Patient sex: M
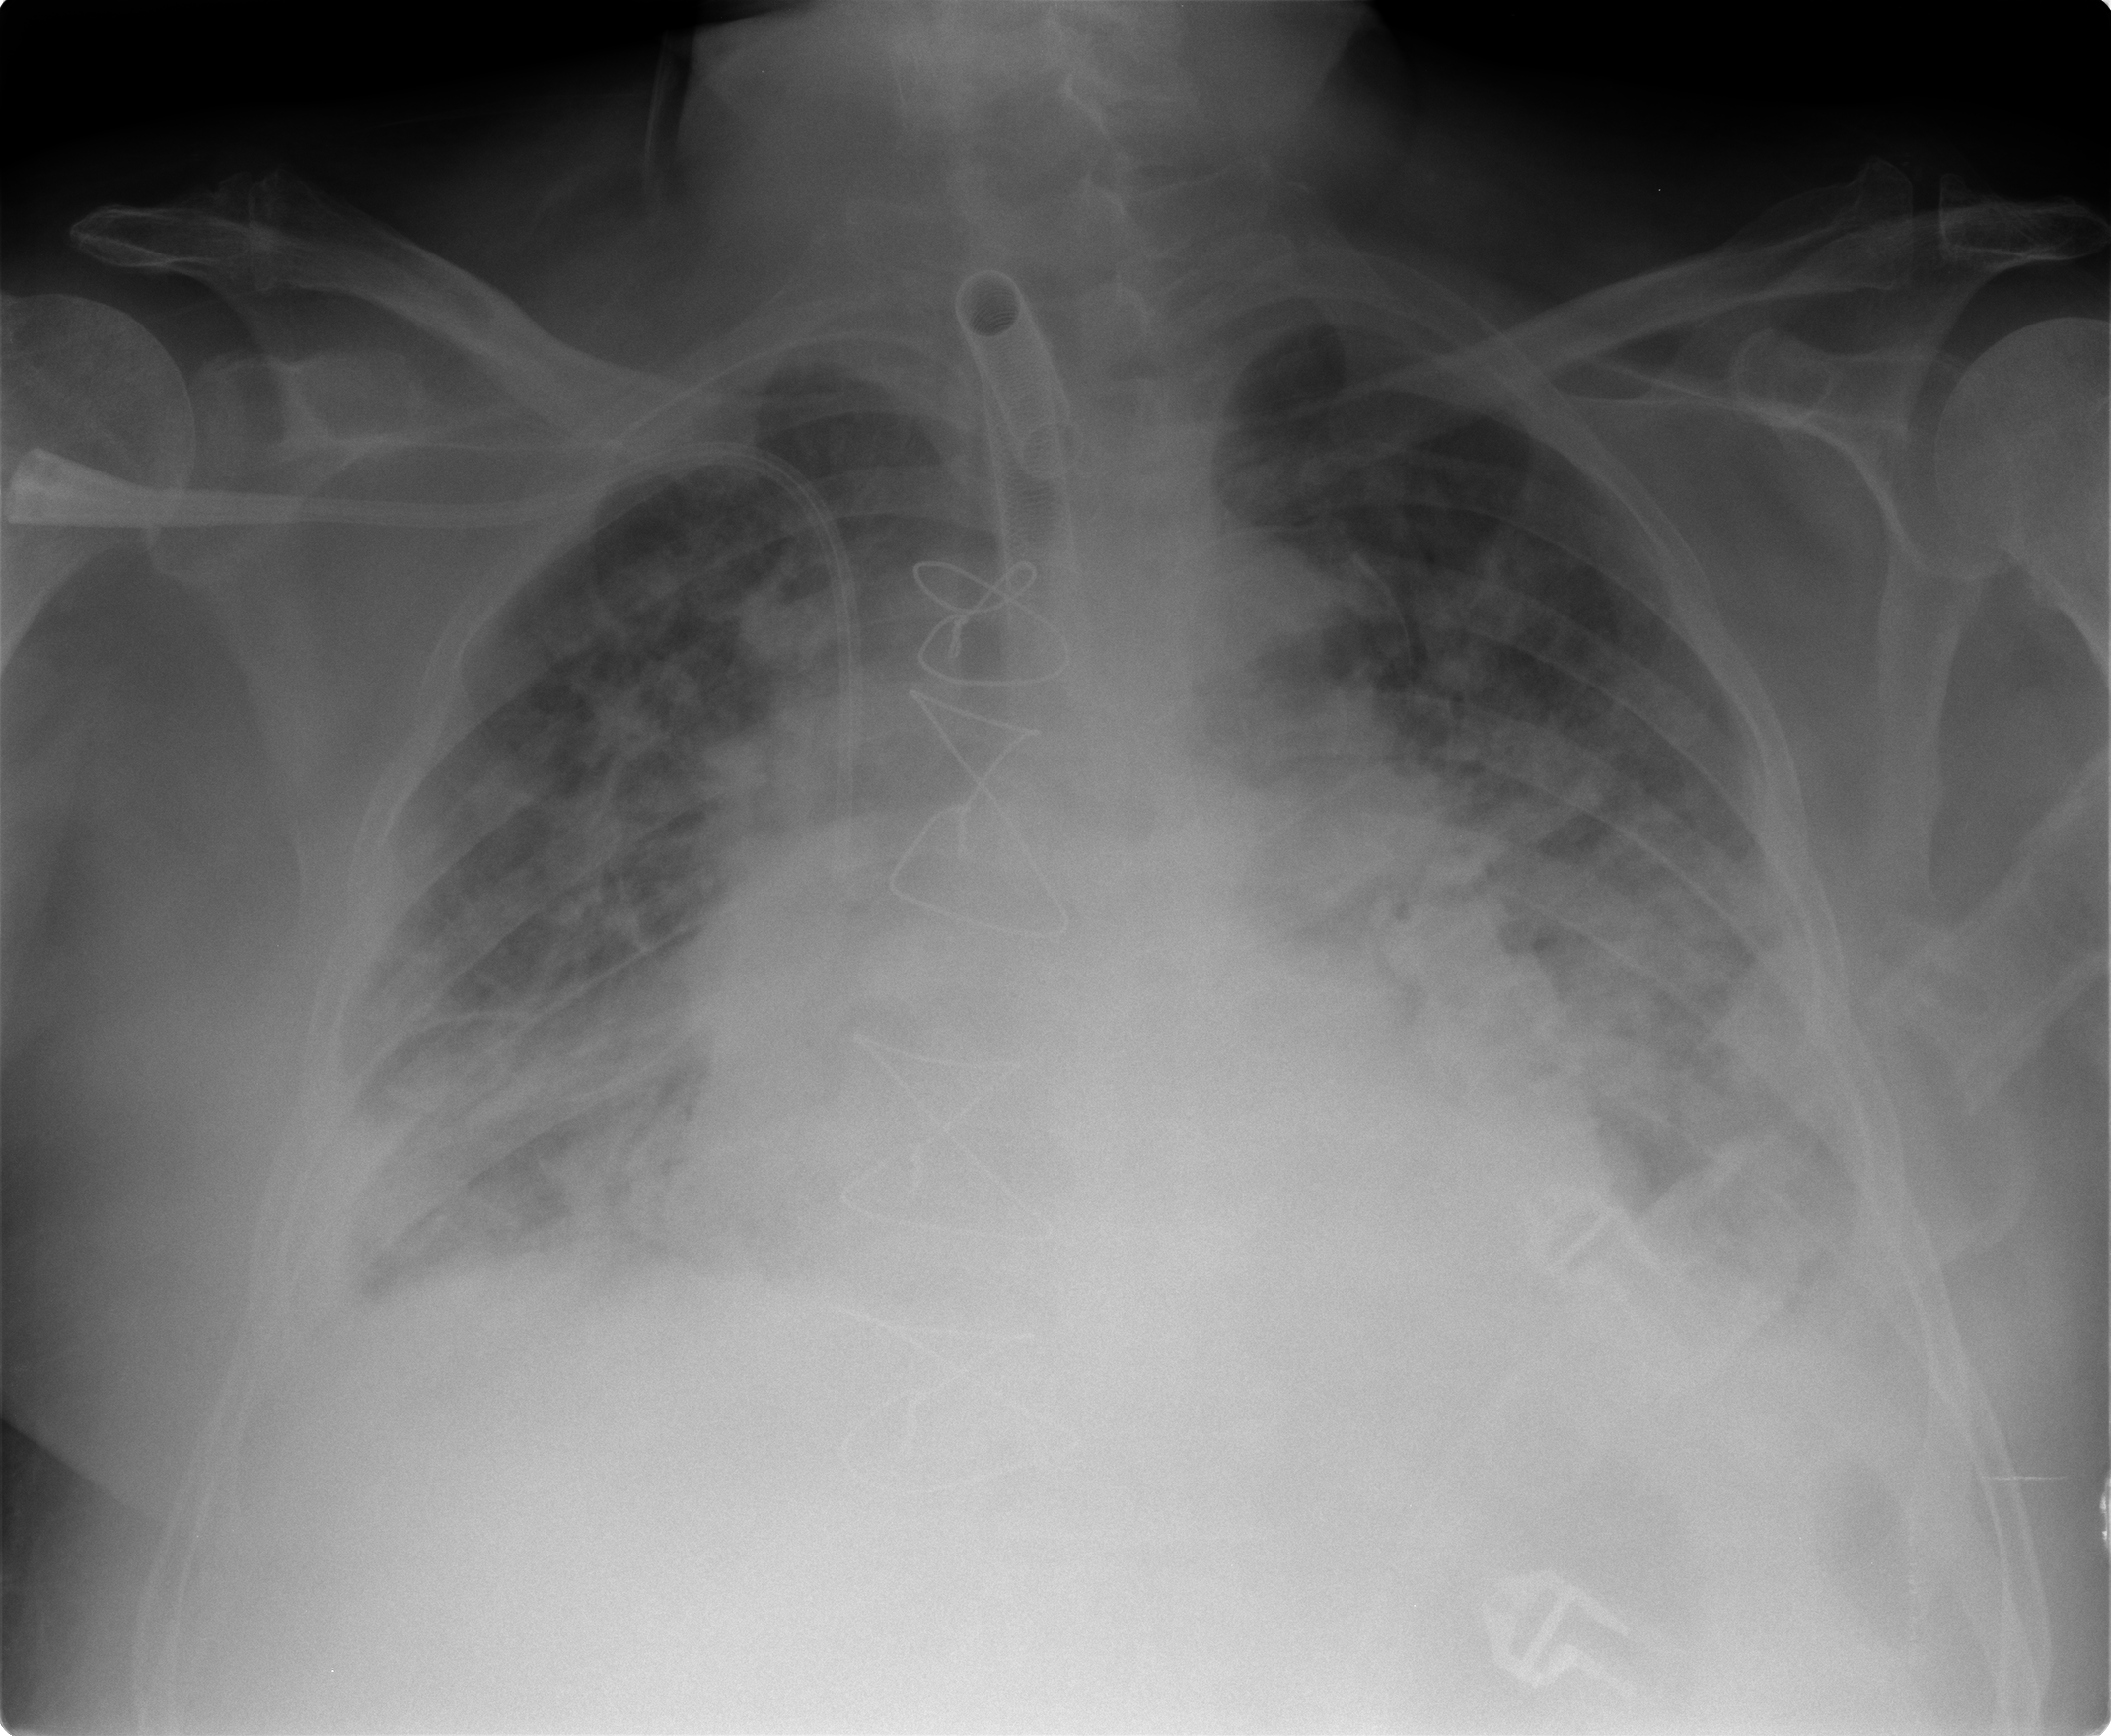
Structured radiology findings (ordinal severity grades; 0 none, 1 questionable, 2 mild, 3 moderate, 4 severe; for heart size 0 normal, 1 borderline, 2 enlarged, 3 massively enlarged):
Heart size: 2
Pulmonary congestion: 3
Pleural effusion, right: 3
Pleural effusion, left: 3
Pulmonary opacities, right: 4
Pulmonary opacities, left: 4
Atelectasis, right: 3
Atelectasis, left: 3